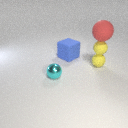
small yellow rubber sphere below large red rubber sphere